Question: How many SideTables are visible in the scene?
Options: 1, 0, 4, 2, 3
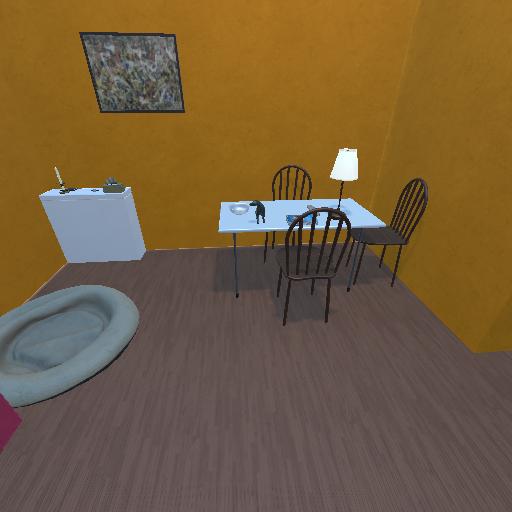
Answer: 1